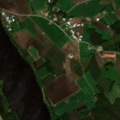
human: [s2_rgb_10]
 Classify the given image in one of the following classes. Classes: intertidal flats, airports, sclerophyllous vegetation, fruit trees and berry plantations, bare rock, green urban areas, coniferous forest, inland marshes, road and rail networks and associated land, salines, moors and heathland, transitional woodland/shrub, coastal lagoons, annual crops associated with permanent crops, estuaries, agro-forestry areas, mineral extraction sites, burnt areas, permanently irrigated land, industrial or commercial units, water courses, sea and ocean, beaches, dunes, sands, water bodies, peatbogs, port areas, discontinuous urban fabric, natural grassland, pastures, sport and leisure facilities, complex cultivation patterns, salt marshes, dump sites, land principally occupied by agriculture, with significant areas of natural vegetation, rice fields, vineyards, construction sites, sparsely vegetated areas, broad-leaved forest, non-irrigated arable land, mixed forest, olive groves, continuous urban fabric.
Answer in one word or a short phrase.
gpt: non-irrigated arable land, land principally occupied by agriculture, with significant areas of natural vegetation, coniferous forest, mixed forest, water bodies